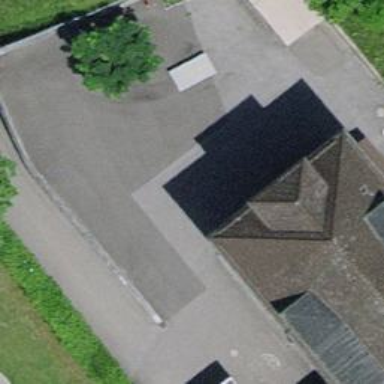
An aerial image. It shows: School.